Interaction volume radius: 5 \u00c5
Interaction volume height: 10 \u00c5
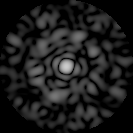
Disorder parameter: 0.7705